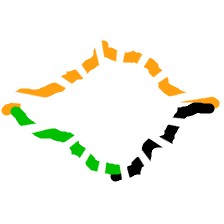
Shape: rhombus